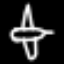
Label: airplane